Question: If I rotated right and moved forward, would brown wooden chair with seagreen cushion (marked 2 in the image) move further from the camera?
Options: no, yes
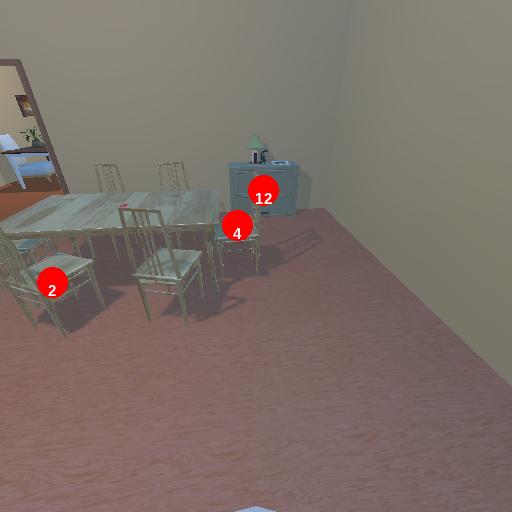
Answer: no